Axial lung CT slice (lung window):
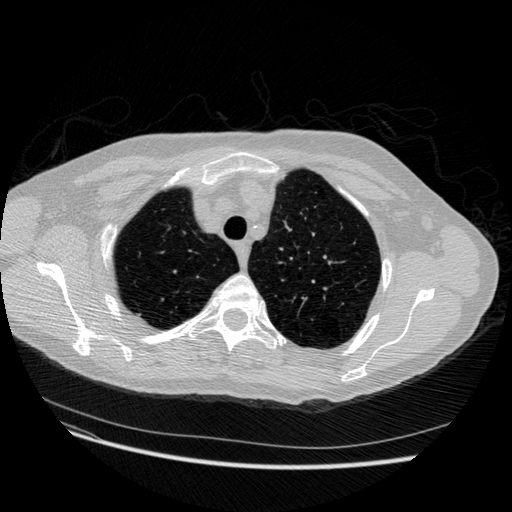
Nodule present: no